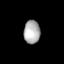
Tissue: lung
Cell type: Smooth muscle cells
Senescence score: 0.629
Nuclear area (px): 373
Mean DAPI intensity: 174.563